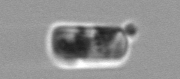
Label: Guinardia_delicatula